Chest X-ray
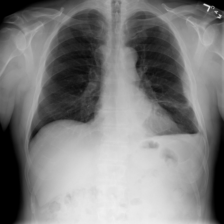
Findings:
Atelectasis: negative
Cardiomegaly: negative
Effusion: negative
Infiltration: negative
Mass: negative
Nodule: negative
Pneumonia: negative
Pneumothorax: negative
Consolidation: negative
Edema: negative
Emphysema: negative
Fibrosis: negative
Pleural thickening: negative
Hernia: negative